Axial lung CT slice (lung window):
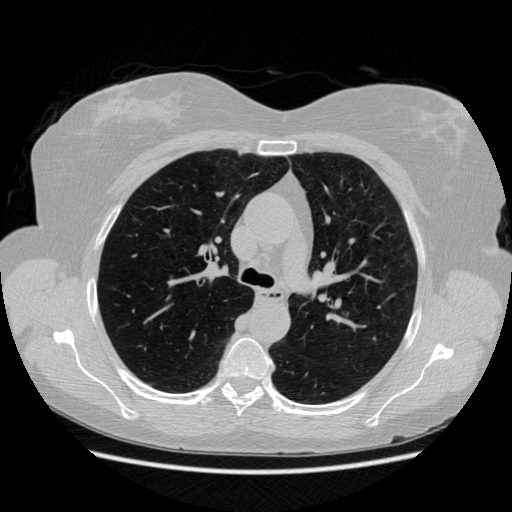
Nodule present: no